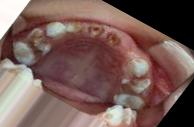
Condition: Caries